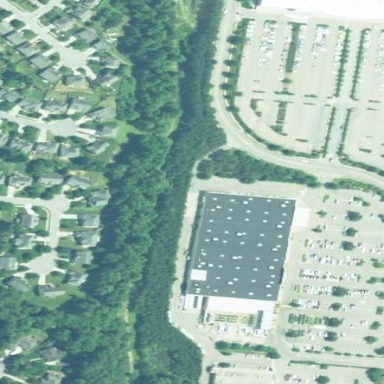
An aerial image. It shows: Commercial building.